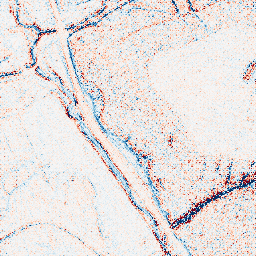
Category: edge_preserving
Decomposition family: anisotropic_diffusion
Decomposition parameters: iterations: 20
kappa: 30
gamma: 0.1
Upsampling method: regularized
Upsampling parameters: scale: 2
lambda_reg: 0.1
Upsampling scale: 2